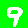
Digit: 9